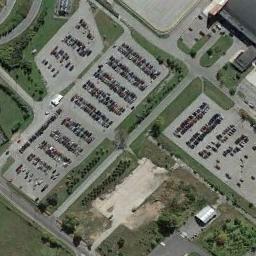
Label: parking_lot